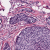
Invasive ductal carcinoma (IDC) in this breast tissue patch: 0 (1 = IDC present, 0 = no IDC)